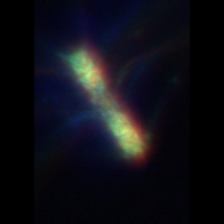
Taxon: Chaetoceros
Group: Diatoms